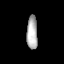
Tissue: prostate
Cell type: Fibroblasts
Senescence score: 0.7189
Nuclear area (px): 344
Mean DAPI intensity: 182.608